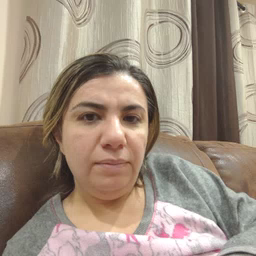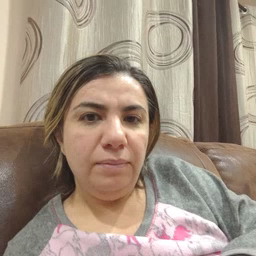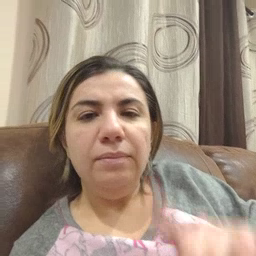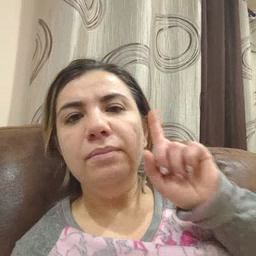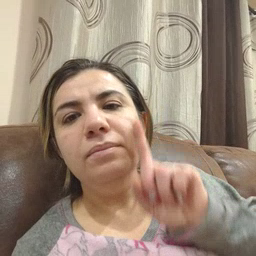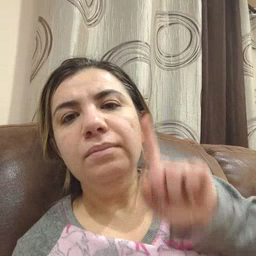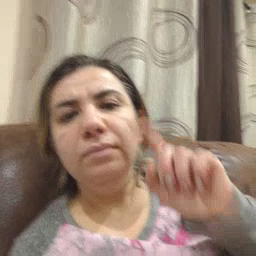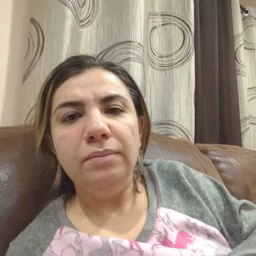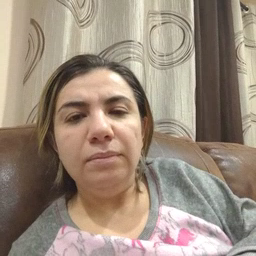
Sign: pretend